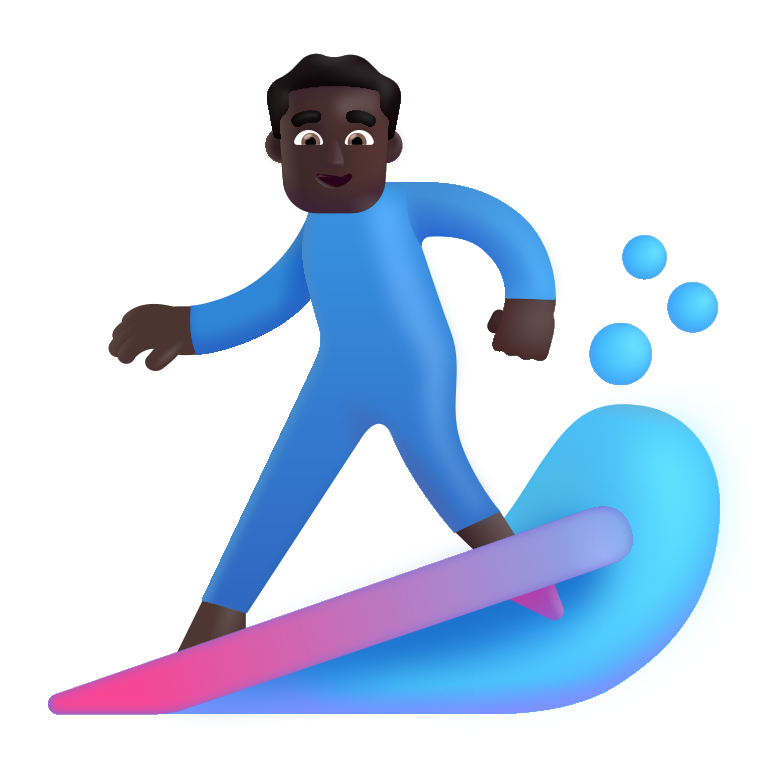
man surfing color dark